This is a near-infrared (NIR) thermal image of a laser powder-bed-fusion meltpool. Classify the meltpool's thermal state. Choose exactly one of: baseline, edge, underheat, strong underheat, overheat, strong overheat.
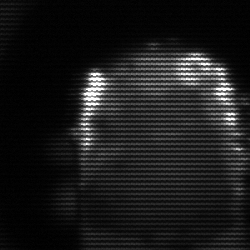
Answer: baseline